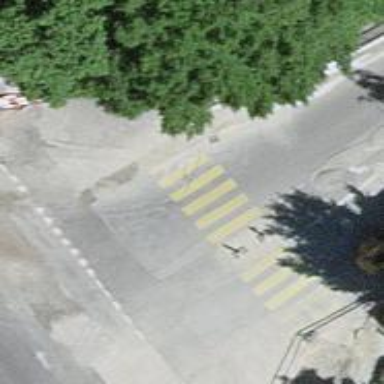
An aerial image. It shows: Uncontrolled crossing with pedestrian island.